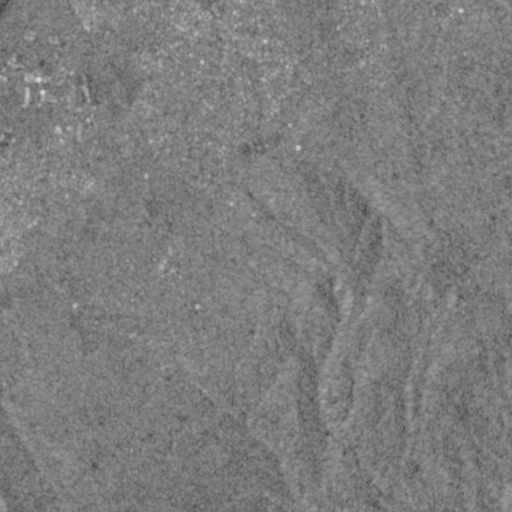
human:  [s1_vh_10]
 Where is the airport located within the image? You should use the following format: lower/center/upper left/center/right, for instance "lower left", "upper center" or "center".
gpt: The airport is located in the upper left of the image.
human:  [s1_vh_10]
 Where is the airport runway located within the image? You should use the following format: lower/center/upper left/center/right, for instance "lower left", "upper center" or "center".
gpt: The airport runway is located in the upper left of the image.
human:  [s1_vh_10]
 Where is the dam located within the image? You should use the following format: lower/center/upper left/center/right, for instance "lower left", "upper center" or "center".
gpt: The dam is located in the center left of the image.
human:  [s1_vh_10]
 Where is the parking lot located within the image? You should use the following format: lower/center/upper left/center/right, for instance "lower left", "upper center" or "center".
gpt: The parking lot is located in the upper center of the image.
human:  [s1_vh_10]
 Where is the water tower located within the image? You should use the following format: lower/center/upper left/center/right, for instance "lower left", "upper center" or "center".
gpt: The water tower is located in the upper center of the image.
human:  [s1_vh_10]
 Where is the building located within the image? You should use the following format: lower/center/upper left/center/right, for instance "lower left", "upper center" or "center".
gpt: There is no building in the image.

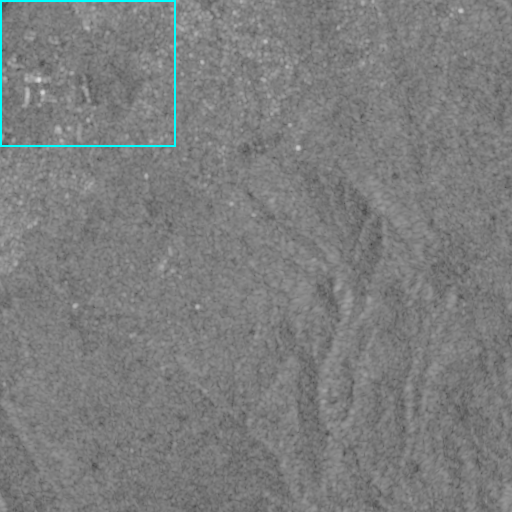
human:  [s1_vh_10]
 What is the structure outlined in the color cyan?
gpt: The structure outlined in cyan is an airport.
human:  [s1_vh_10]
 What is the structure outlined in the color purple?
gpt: There is no purple outline.